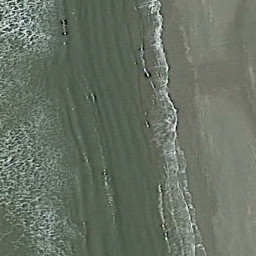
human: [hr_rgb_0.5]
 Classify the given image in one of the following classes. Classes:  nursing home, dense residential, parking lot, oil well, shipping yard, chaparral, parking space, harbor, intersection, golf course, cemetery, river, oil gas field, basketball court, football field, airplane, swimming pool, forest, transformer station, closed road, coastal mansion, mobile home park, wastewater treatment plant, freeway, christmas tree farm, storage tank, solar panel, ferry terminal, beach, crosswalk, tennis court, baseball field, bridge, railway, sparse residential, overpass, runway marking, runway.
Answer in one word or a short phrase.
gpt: beach